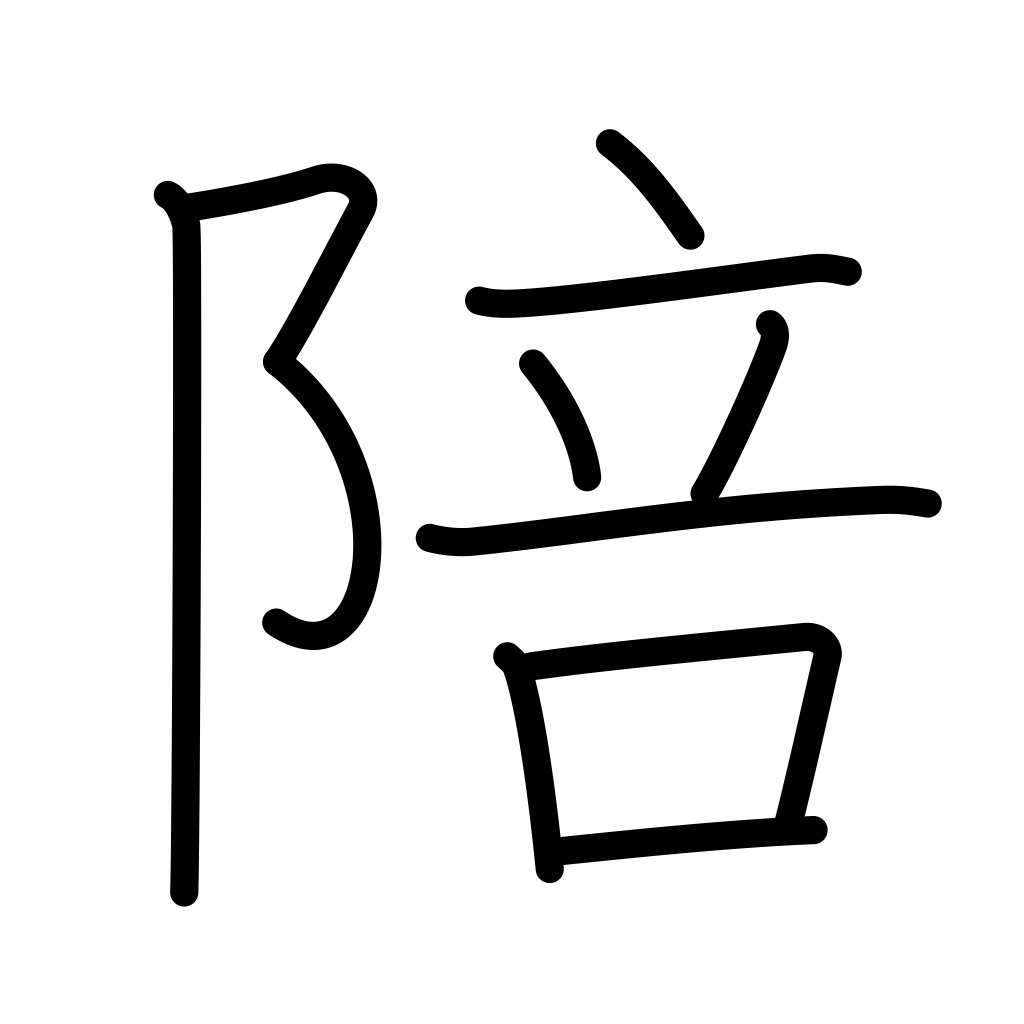
Meaning: obeisance, follow, accompany, attend on